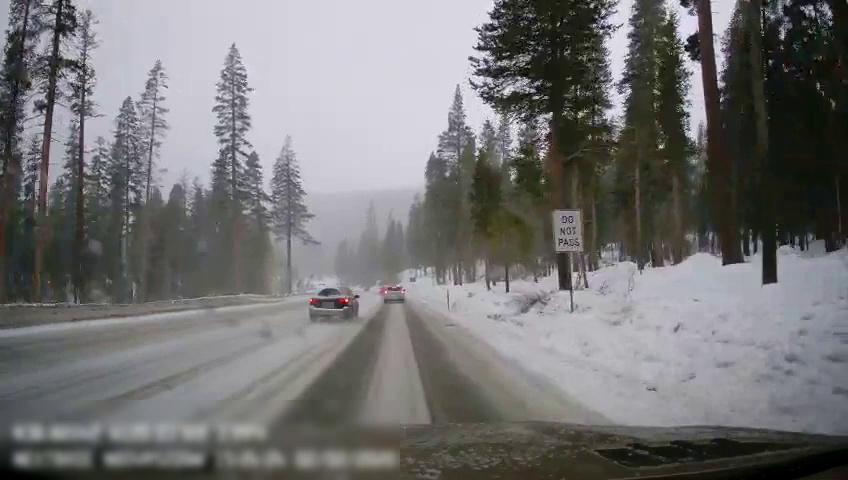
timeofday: Day
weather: Snowy
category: Drivable Space
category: Vehicles | SUV
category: Vehicles | SUV
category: Traffic | Signs